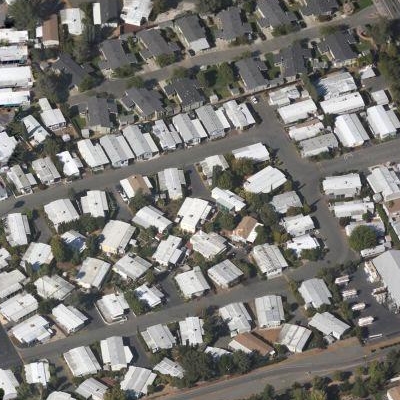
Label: fResident